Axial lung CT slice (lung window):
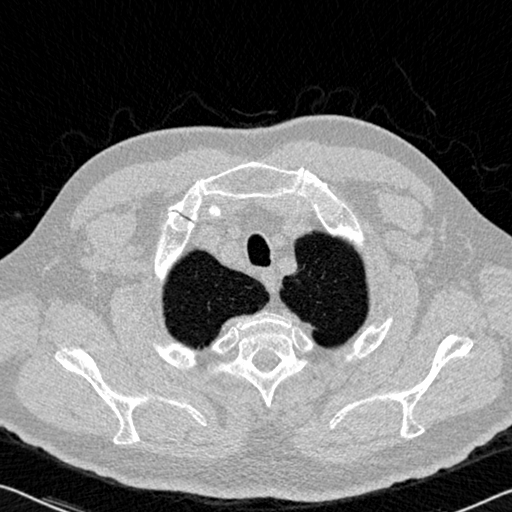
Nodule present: no